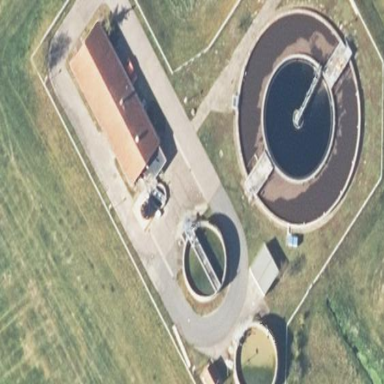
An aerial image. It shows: View of wastewater plant.